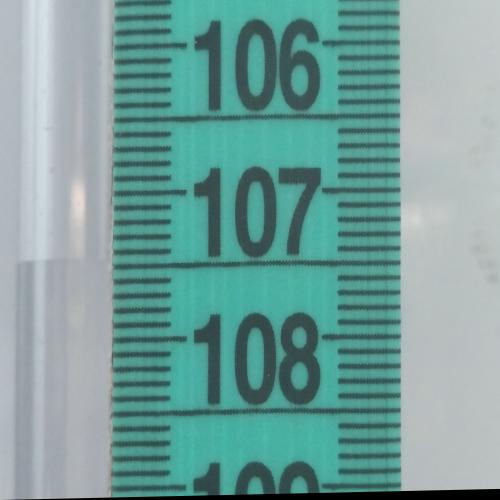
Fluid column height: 107.5 cm